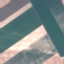
Label: AnnualCrop